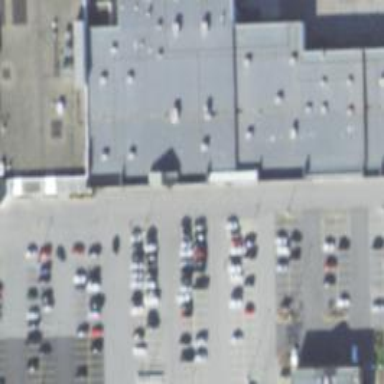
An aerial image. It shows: Retail building that houses department store.